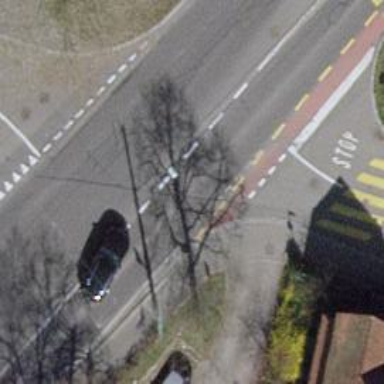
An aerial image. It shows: Primary highway with trolley wires overhead. The surface of the road is asphalt.